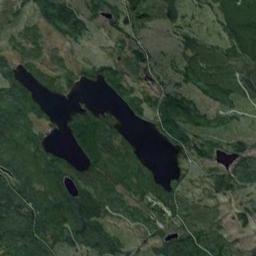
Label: lake